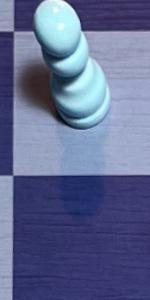
Label: Empty